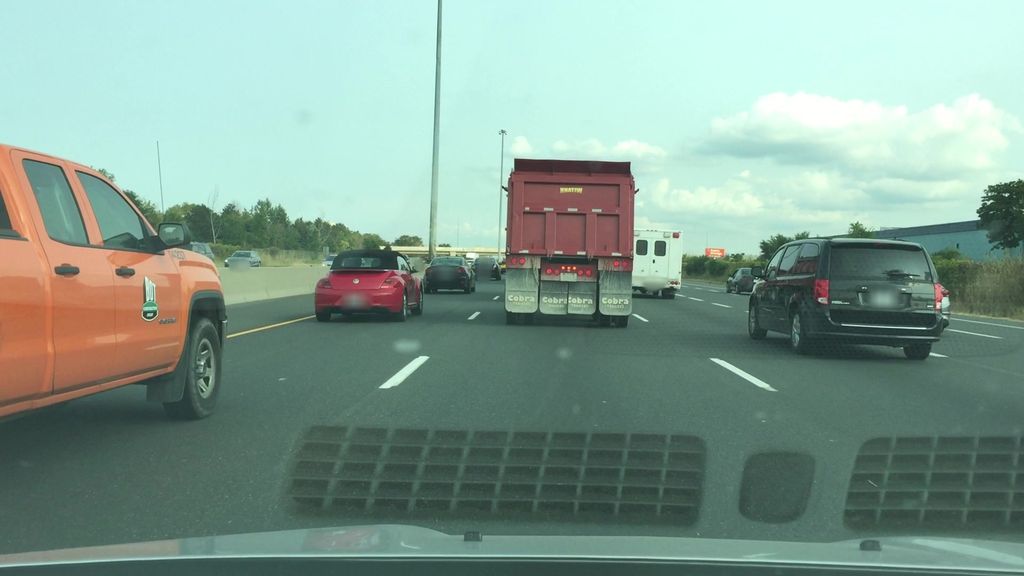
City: hamilton